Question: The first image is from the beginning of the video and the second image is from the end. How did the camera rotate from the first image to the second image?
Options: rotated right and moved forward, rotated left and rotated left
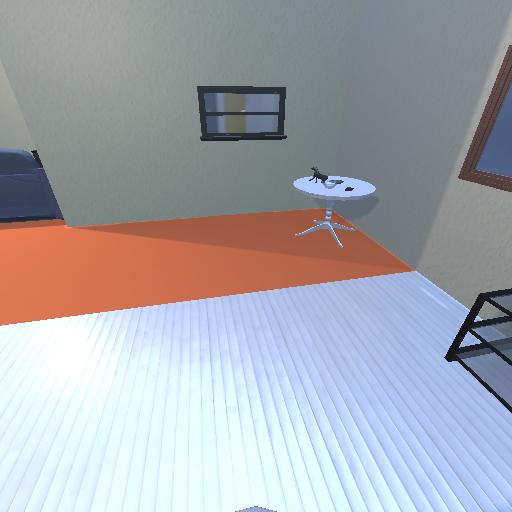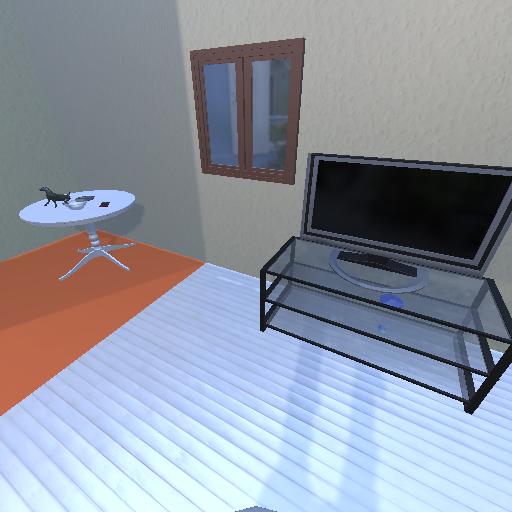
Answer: rotated right and moved forward